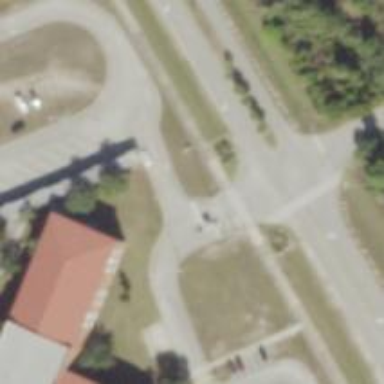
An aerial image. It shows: Uncontrolled crossing on path.